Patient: sex M, age 66
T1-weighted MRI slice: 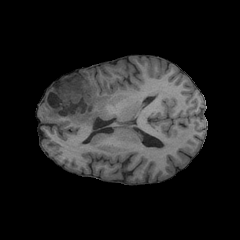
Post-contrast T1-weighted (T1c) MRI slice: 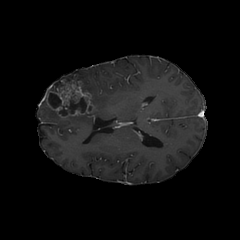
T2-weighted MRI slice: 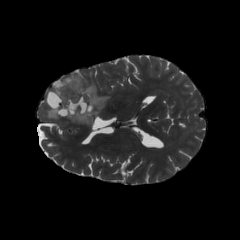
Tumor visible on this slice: yes
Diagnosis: Glioblastoma, IDH-wildtype
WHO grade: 4